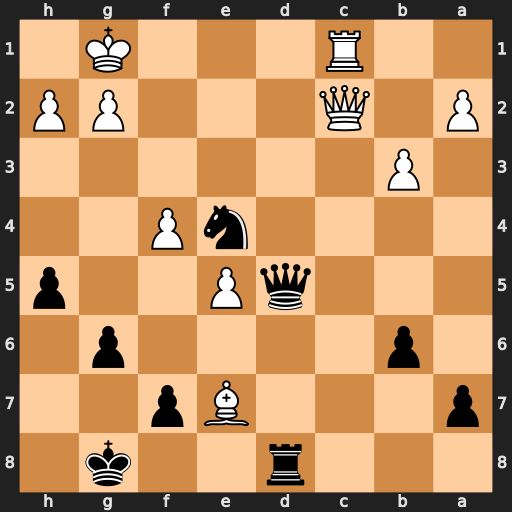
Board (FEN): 3r2k1/p3Bp2/1p4p1/3qP2p/4nP2/1P6/P1Q3PP/2R3K1
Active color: b
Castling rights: -
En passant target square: -
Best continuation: Qd4+ Kh1 Nf2+ Qxf2 Qxf2